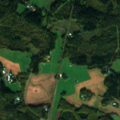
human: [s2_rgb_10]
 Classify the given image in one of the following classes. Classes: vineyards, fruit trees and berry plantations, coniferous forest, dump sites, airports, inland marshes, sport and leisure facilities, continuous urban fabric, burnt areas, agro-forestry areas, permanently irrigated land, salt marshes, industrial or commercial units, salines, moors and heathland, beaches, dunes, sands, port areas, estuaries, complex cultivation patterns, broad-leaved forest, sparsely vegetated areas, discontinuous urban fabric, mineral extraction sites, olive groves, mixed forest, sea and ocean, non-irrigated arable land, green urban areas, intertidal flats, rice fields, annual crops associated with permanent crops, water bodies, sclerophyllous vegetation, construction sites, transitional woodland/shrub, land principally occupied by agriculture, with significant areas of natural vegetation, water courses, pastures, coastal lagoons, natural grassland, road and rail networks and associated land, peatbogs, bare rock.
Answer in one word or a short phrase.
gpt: non-irrigated arable land, land principally occupied by agriculture, with significant areas of natural vegetation, mixed forest, transitional woodland/shrub